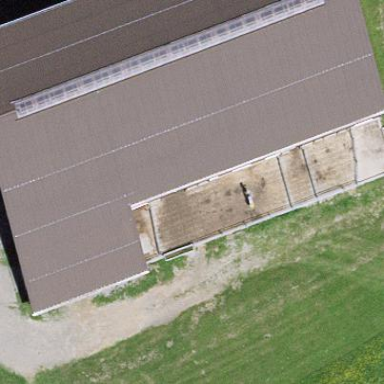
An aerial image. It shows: Farm auxiliary building.